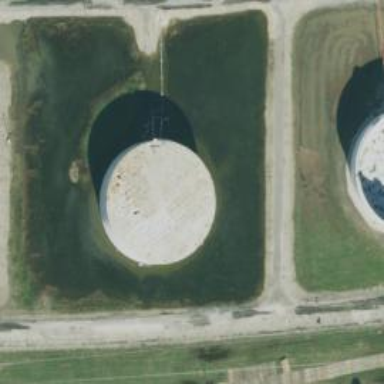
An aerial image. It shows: Storage tank building.